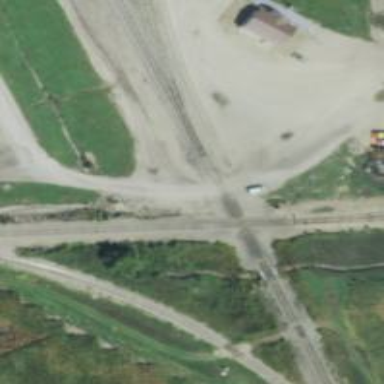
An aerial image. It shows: Level crossing along the railway.